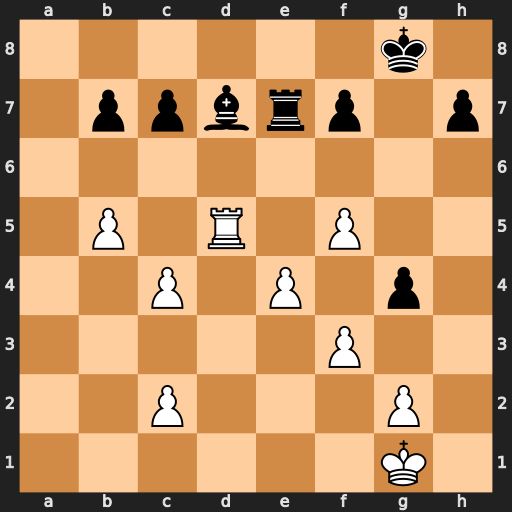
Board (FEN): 6k1/1ppbrp1p/8/1P1R1P2/2P1P1p1/5P2/2P3P1/6K1
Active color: w
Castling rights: -
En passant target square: -
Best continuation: f6 Re6 Rxd7